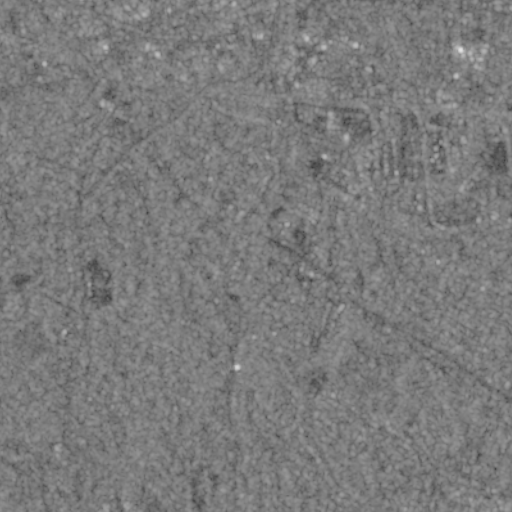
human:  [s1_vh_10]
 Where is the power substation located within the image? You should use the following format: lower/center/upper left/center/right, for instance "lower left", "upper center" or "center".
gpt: The power substation is located in the upper left of the image.
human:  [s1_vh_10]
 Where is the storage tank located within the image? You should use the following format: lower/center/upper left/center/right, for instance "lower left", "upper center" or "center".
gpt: The storage tank is located in the upper of the image.
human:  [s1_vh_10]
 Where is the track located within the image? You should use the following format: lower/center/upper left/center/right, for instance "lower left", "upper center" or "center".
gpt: The track is located in the lower left of the image.
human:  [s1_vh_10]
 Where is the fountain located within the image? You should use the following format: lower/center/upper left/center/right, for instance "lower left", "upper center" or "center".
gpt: The fountain is located in the upper left of the image.
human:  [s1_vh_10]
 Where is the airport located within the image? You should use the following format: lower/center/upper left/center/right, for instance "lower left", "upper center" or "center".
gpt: There is no airport in the image.

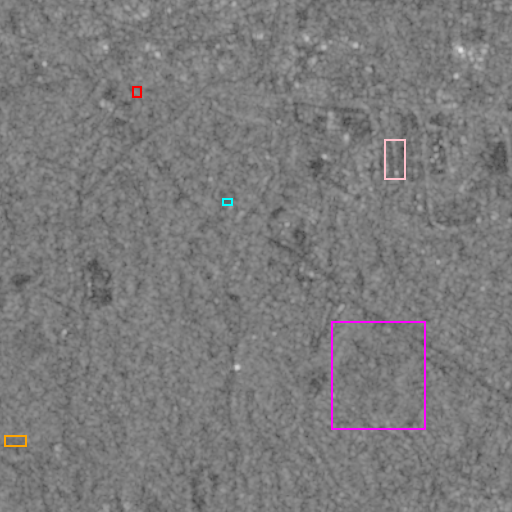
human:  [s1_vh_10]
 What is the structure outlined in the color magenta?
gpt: The structure outlined in magenta is a park.
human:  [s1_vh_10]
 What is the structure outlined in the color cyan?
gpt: The structure outlined in cyan is a parking lot.
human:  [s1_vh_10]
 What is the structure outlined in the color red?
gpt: The structure outlined in red is a power substation.
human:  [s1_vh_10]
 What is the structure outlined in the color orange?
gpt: The structure outlined in orange is a track.
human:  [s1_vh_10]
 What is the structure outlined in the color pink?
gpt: The structure outlined in pink is a building.
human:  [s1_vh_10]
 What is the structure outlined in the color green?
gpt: There is no green outline.